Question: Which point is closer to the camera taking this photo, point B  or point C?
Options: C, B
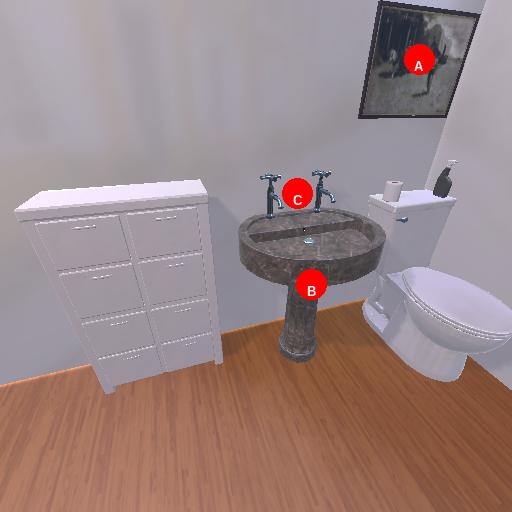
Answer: C